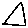
Label: triangle